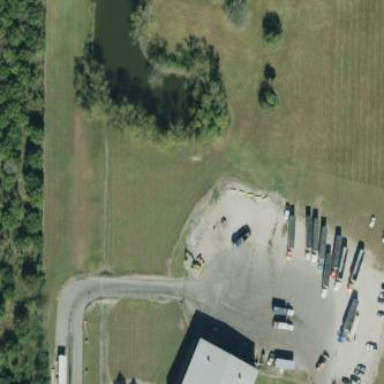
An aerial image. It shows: Waste transfer station.